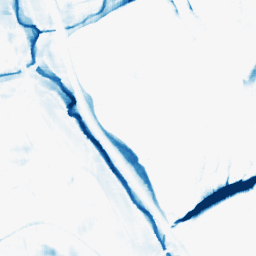
Category: morphological
Decomposition family: morphological_square
Decomposition parameters: operation: closing
size: 20
Upsampling method: sinc_hamming
Upsampling parameters: scale: 2
kernel_size: 8
Upsampling scale: 2